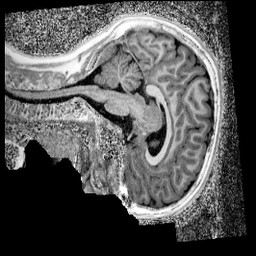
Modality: UNIT1_denoised
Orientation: sagittal
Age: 11
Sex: female
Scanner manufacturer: siemens
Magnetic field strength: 3 T
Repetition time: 4 s
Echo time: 0.00299 s